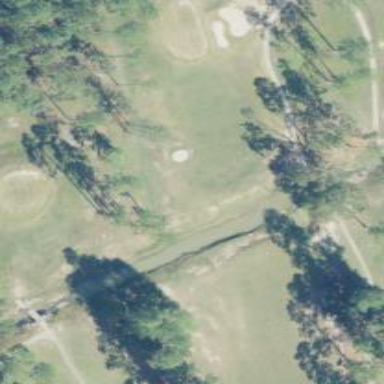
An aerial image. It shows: Golf hole.